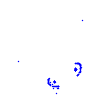
Particle: pion